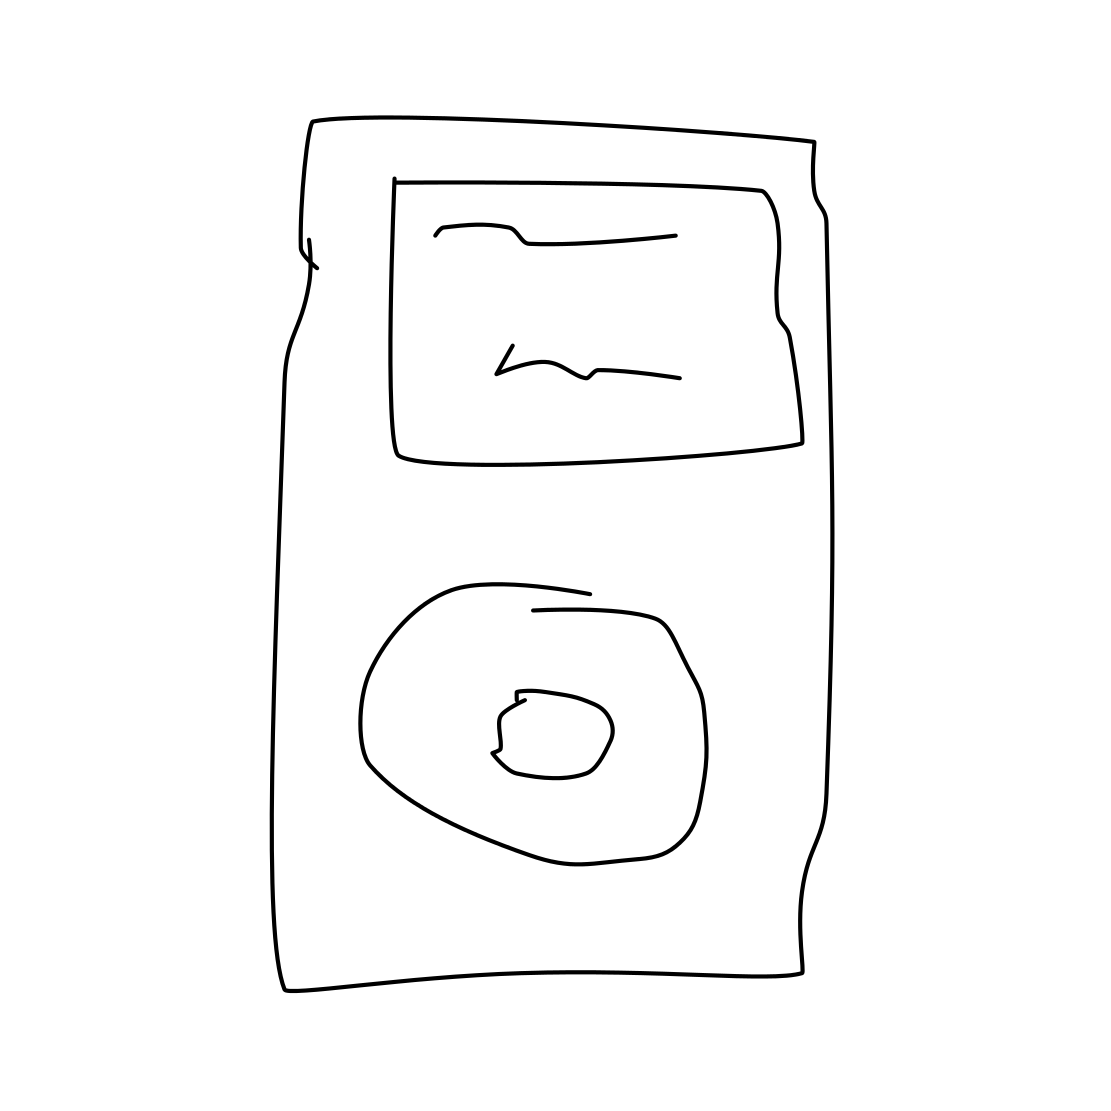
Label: ipod